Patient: sex F, age 67
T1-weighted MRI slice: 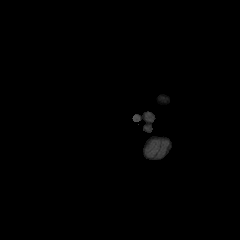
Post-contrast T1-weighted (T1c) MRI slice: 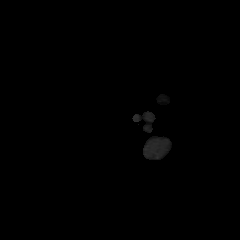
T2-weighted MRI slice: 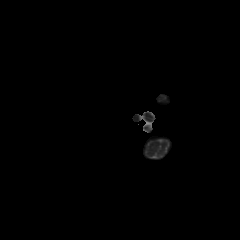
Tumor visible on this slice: no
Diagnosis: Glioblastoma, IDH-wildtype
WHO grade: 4